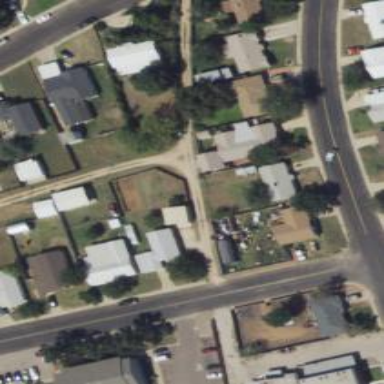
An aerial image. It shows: Alley classified as service road.